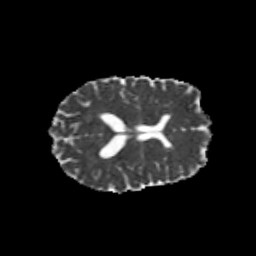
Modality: MD
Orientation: axial
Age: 35
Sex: male
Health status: healthy
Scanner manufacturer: siemens
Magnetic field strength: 3 T
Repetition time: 10.8 s
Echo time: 0.082 s